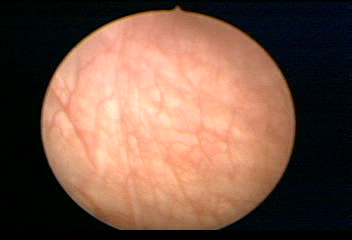
Modality: WLC
Class: Normal mucosa
Bladder cancer association: No